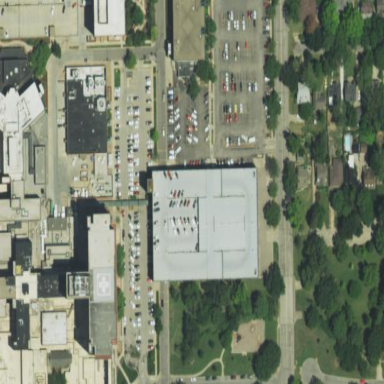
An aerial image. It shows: Multi-storey parking building.